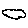
Label: cloud